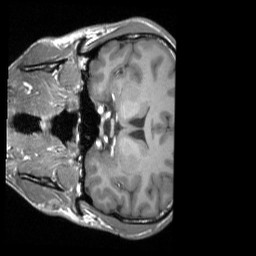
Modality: T1w
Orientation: coronal
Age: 25
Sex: male